Field crop: tomato
Growth stage: 1
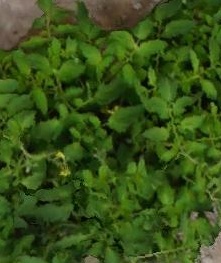
Species: tomato